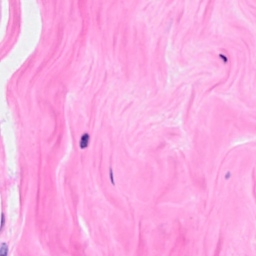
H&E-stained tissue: Breast